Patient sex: M
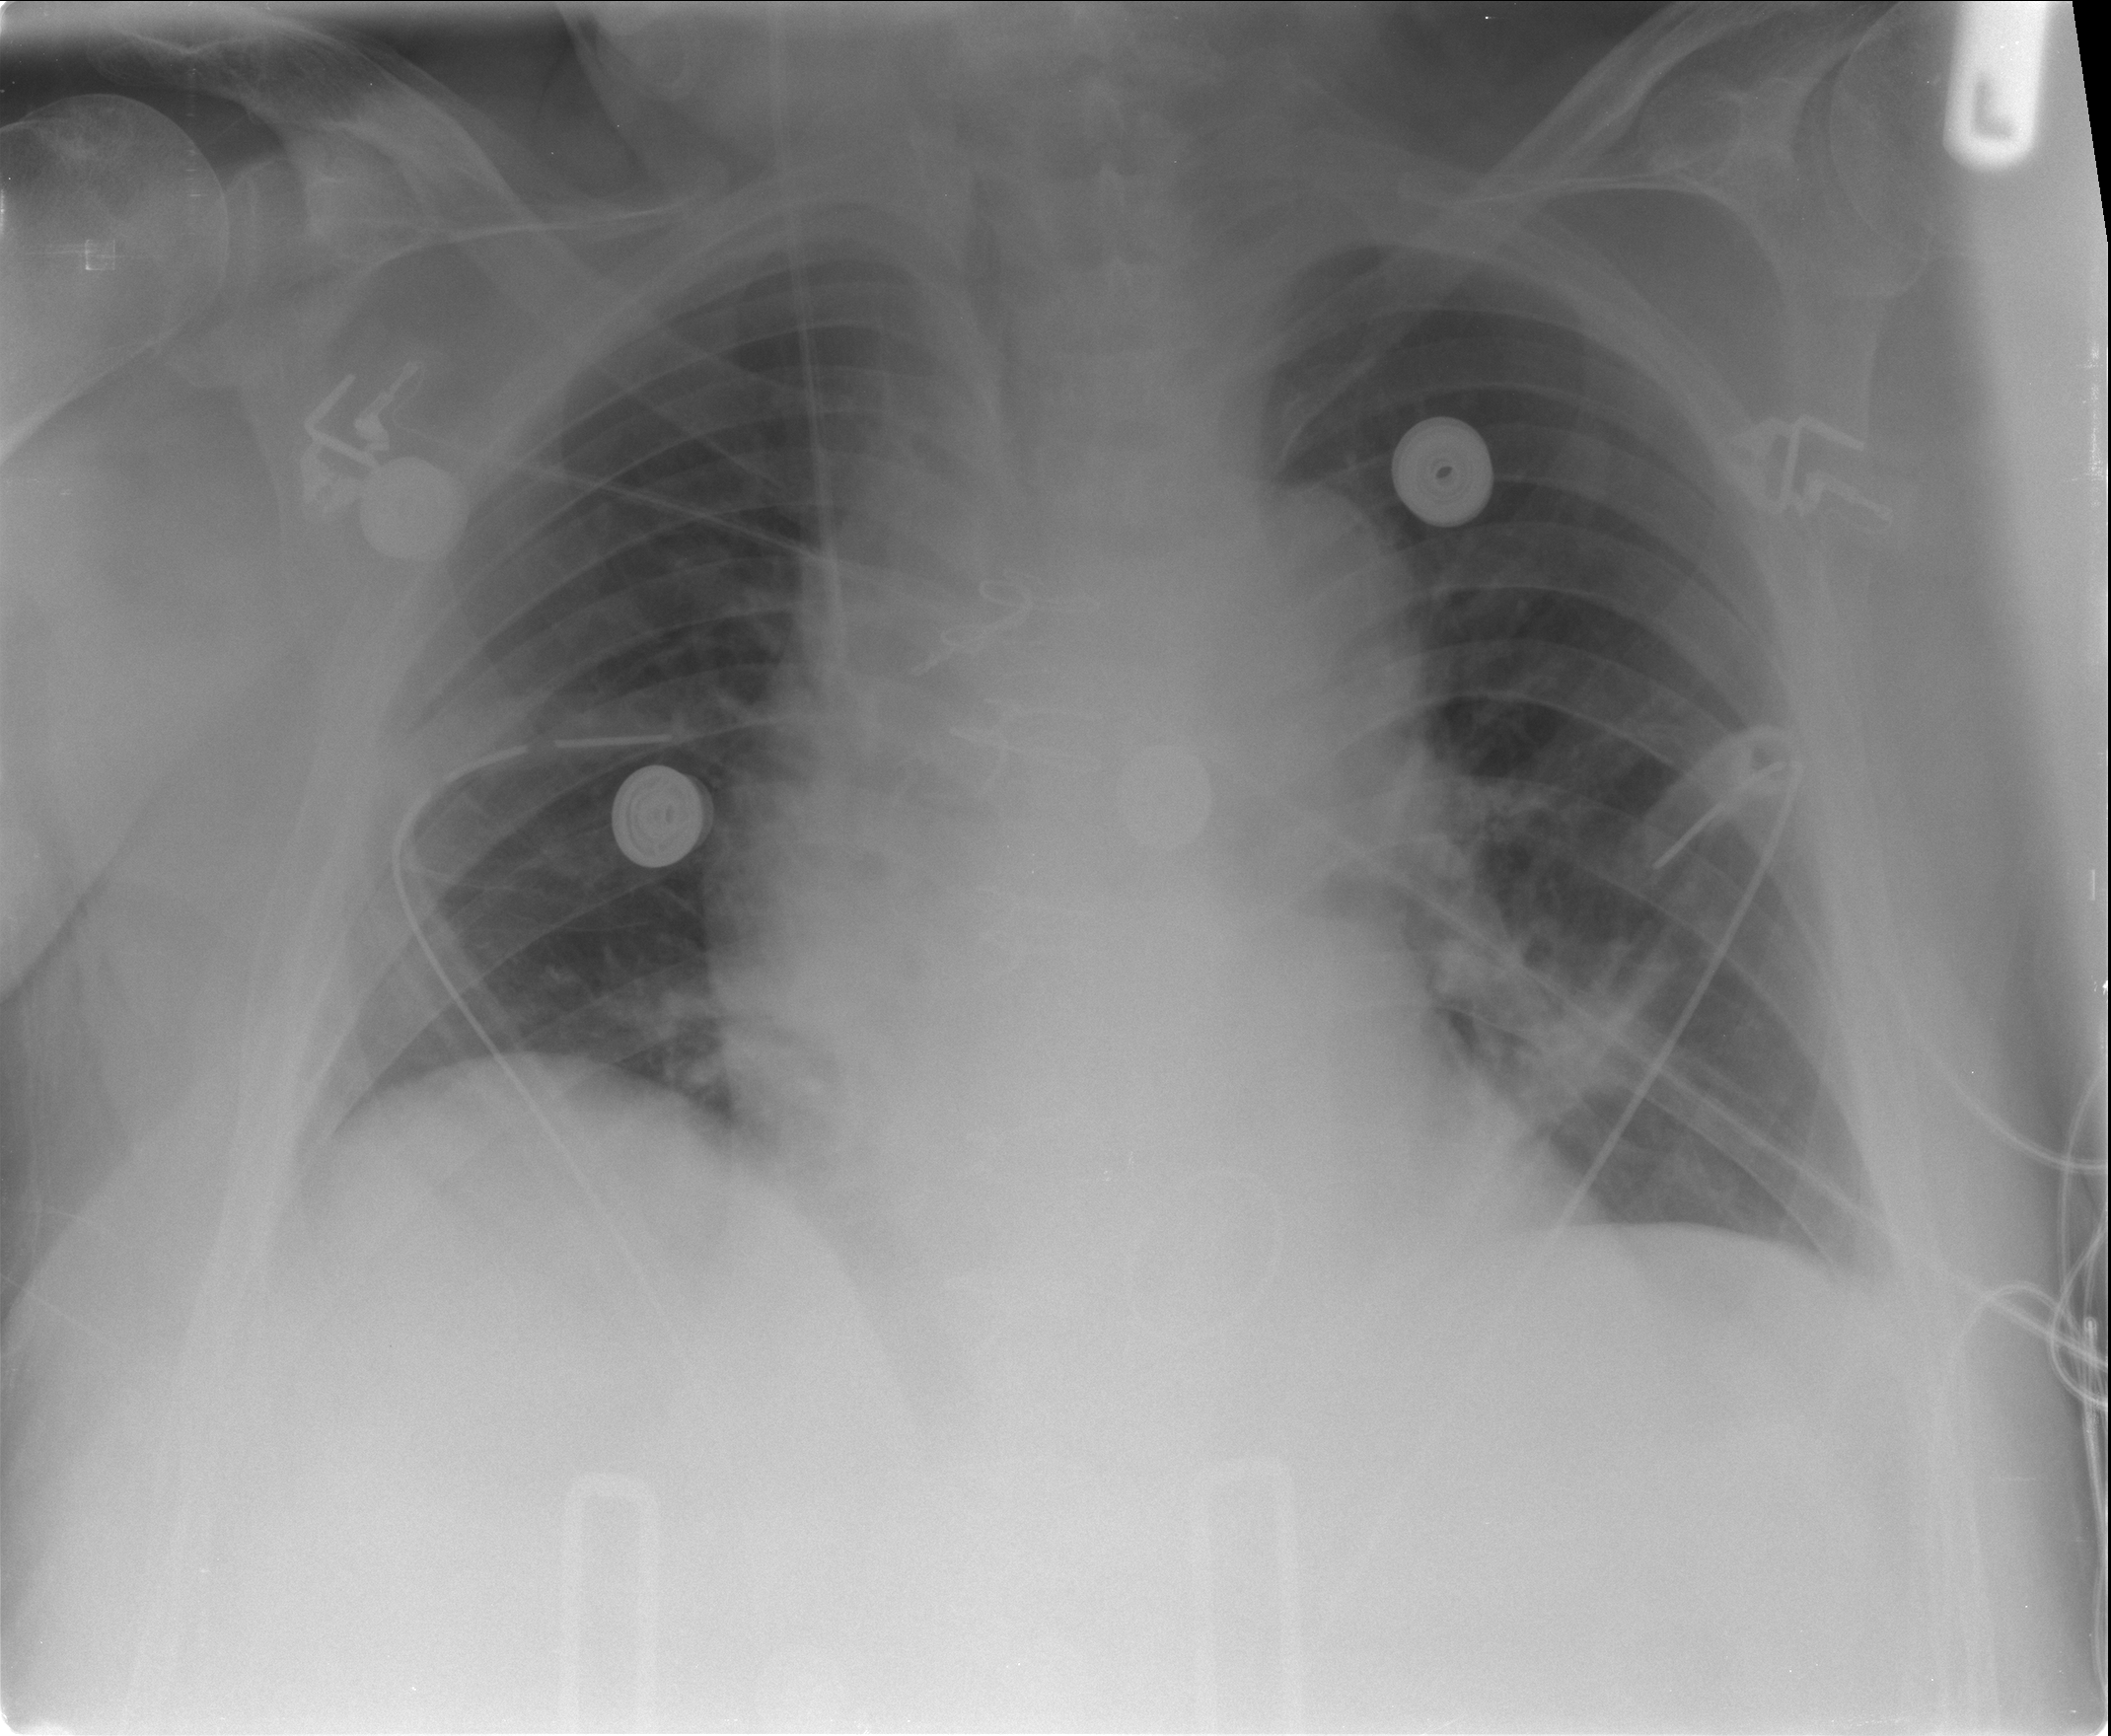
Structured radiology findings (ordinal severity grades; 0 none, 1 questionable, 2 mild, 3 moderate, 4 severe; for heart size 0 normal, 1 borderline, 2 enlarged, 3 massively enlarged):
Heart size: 1
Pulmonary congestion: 0
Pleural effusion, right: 0
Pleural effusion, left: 1
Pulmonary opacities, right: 0
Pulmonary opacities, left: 0
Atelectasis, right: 1
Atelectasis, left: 2